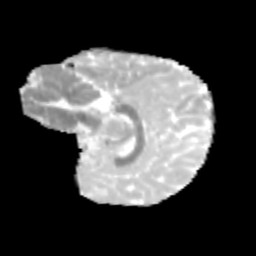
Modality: MD
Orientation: sagittal
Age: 10
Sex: female
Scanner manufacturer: siemens
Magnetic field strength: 3 T
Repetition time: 3.8 s
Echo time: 0.07 s